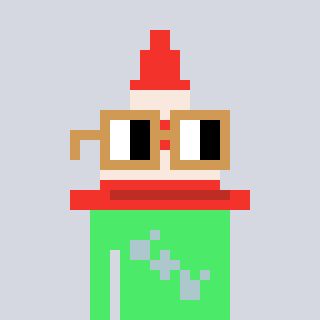
a pixel art character with square brown glasses, a cone-shaped head and a teal-colored body on a cool background